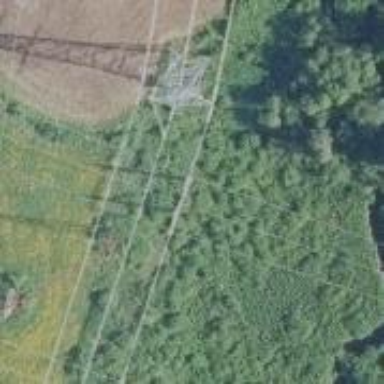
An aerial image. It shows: Lattice structure tower.